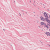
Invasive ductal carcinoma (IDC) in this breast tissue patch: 0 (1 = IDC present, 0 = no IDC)